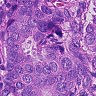
Metastatic tissue present: yes